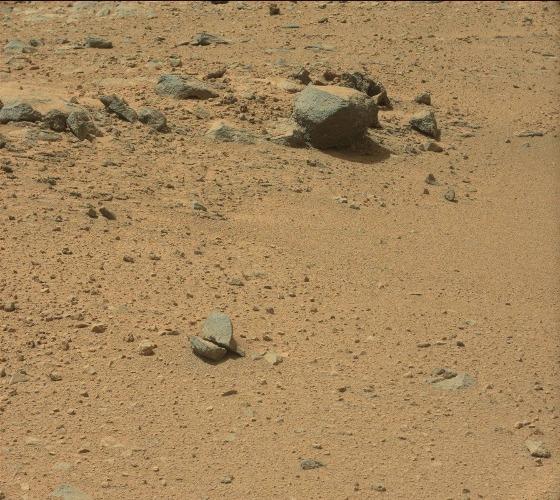
Terrain classes present: Bedrock, Gravel / Sand / Soil, Rock, Shadow